Field crop: maize
Growth stage: 2
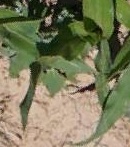
Species: maize